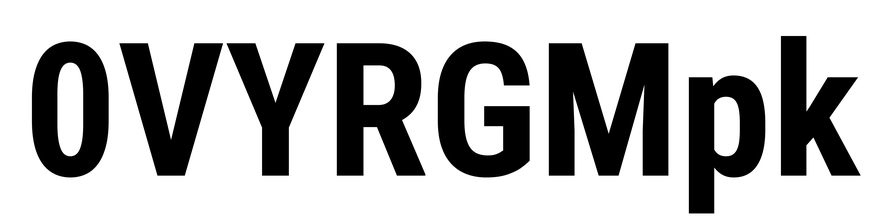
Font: Roboto_Condensed_Bold